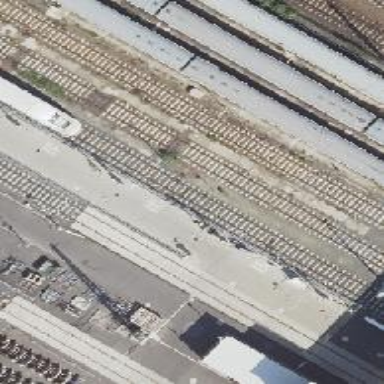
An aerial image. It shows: Yard meant for services.